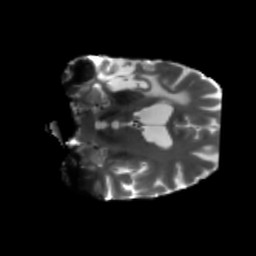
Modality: T2w
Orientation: coronal
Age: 56
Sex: male
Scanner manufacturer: siemens
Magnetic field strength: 3 T
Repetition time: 5.25 s
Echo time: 0.08 s